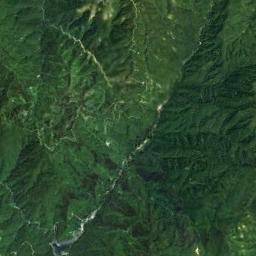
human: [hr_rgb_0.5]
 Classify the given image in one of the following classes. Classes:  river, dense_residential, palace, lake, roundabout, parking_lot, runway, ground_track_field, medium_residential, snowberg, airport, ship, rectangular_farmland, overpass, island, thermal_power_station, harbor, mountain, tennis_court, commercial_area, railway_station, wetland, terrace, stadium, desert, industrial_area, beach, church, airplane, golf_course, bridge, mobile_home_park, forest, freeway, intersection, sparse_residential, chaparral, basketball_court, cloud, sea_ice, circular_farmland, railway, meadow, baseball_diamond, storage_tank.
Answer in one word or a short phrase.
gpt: mountain